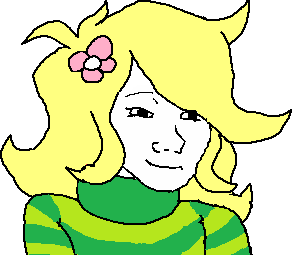
Label: 5_Bloomer